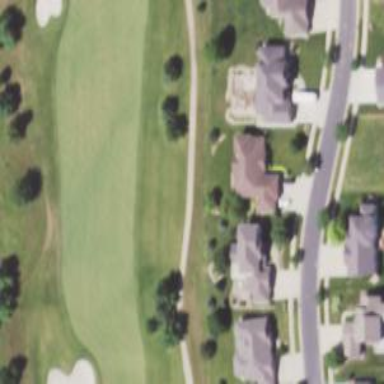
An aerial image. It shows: Service road with grade1 track surface. It resembles golf cart path.